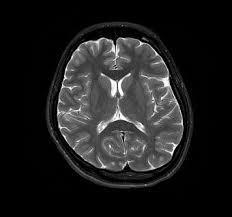
Label: notumor